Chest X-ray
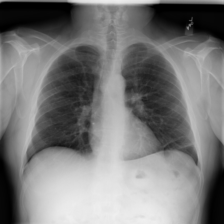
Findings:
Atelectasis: positive
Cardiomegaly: negative
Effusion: negative
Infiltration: negative
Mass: negative
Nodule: negative
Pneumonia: negative
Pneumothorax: negative
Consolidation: negative
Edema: negative
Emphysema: negative
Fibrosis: negative
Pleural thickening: negative
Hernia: negative